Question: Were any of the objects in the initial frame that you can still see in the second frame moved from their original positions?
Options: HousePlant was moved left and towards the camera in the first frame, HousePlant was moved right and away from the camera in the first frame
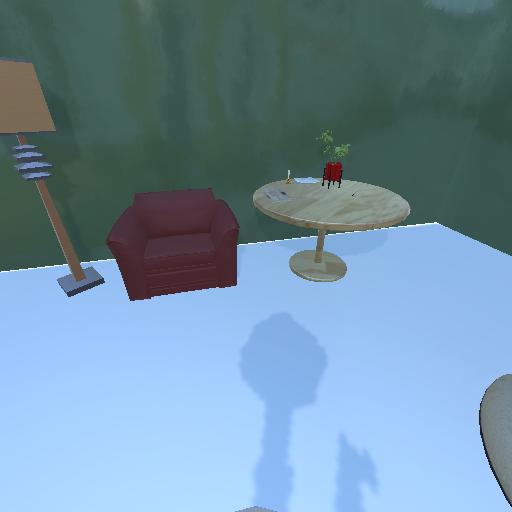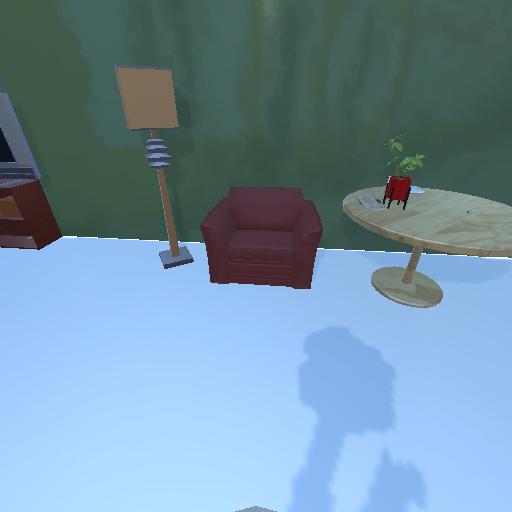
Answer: HousePlant was moved left and towards the camera in the first frame